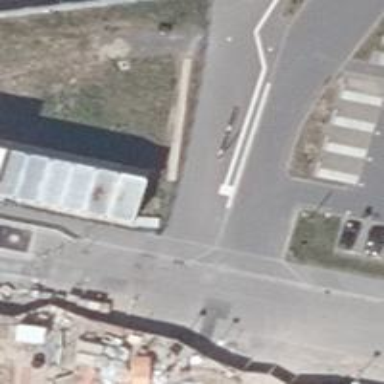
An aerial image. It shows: Motorcycle parking area with designated surface.